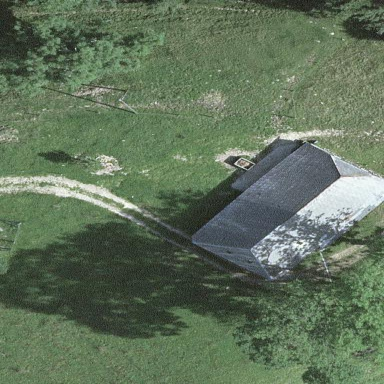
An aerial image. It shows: Farm auxiliary building.